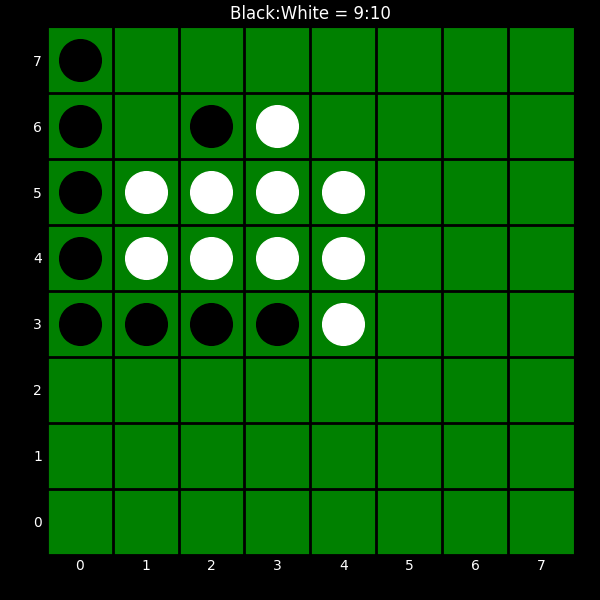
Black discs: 9
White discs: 10